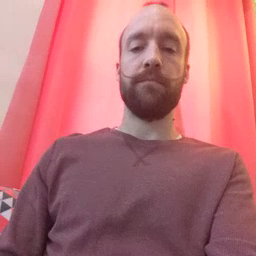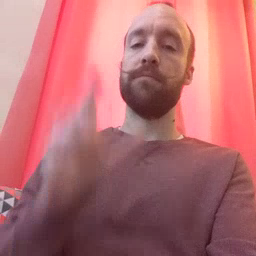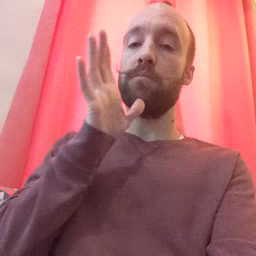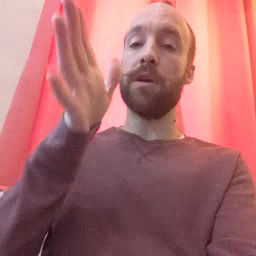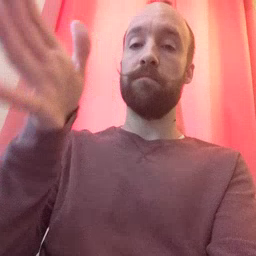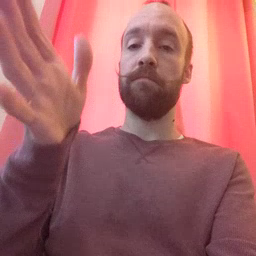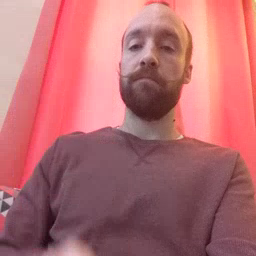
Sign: grandma